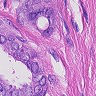
Metastatic tissue present: yes